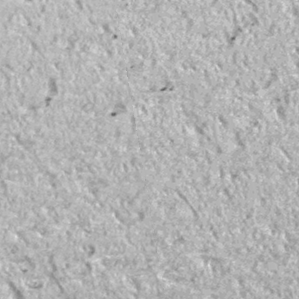
Label: frost